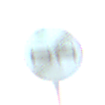
Verkehrszeichen: EndeUeberholverbot
Umgebung: Outdoor, Nature
Tageszeit: SunriseSunset
Wetter: PartlyCloudy
Licht: Natural
Jahreszeit: NotSpecified
Kontrast: MediumContrast